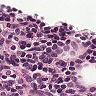
Metastatic tissue present: no